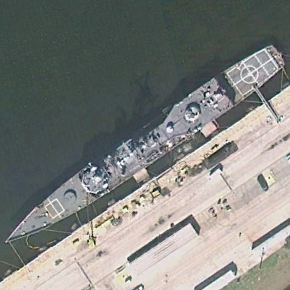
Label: cruiser